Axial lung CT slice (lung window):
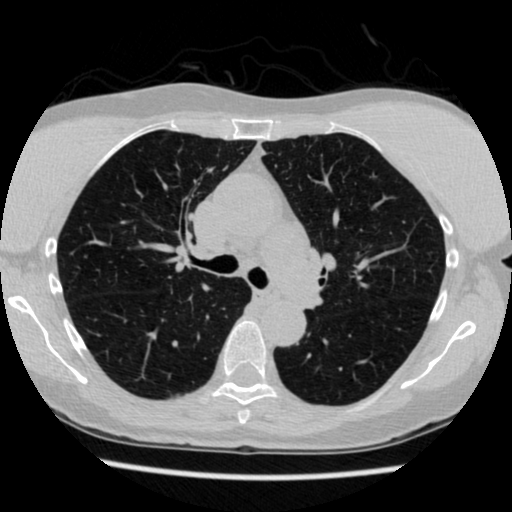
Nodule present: no